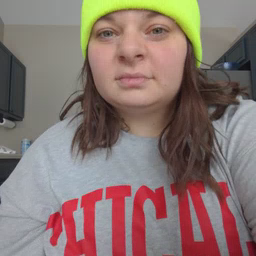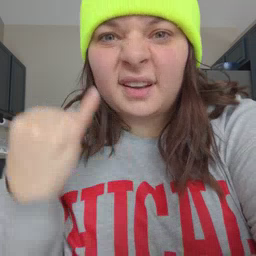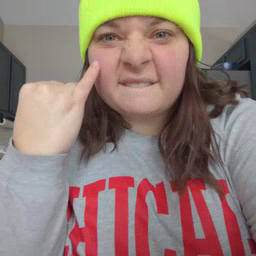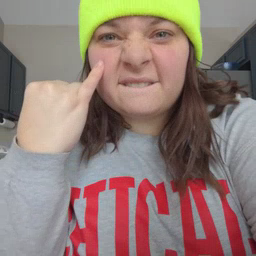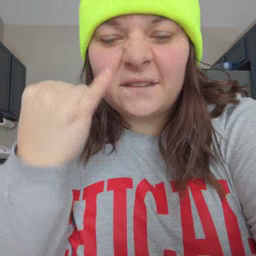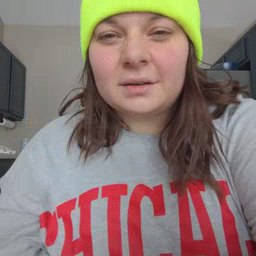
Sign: if